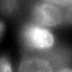
Tissue sample: colon
Magnification: 2.5x
Cell type: Epithelial cells
Senescence state: senescent